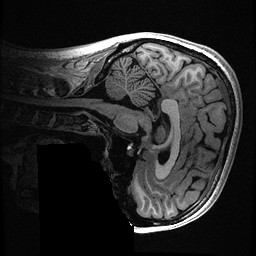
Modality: T1w
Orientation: sagittal
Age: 21
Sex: female
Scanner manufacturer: ge
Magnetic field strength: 3 T
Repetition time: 0.00668 s
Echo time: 0.00294 s